Interaction volume radius: 10 \u00c5
Interaction volume height: 10 \u00c5
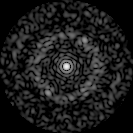
Disorder parameter: 0.818